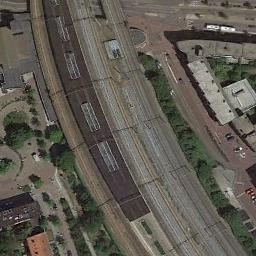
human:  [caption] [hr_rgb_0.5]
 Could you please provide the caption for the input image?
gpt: These railways are flanked by some trees and buildings .

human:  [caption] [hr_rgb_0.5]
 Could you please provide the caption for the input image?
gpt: There are several buildings beside the railway .

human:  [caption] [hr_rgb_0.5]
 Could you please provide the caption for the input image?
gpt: The railway is next to some trees and houses .

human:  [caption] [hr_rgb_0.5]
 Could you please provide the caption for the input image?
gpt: There are dense buildings on both sides of the railway .

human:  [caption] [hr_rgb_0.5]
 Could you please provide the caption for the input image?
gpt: There are some green bushes and buildings beside the railway .